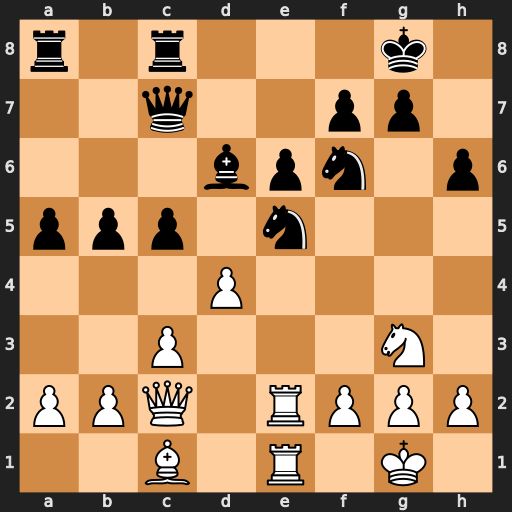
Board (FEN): r1r3k1/2q2pp1/3bpn1p/ppp1n3/3P4/2P3N1/PPQ1RPPP/2B1R1K1
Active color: w
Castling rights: -
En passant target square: -
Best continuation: dxe5 Bxe5 Rxe5